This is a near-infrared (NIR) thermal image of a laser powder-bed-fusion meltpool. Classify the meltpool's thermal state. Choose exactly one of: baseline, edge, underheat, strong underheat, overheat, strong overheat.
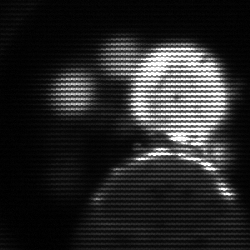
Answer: baseline